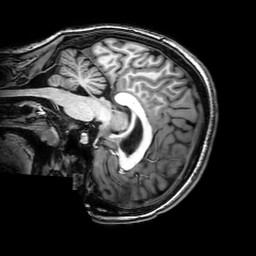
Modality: T1w
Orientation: sagittal
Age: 21
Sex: female
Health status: healthy
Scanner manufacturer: philips
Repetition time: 0.008158 s
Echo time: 0.00375 s